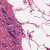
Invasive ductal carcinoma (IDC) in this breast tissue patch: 0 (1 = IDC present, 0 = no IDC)